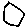
Label: hexagon